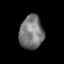
Tissue: lung
Cell type: Epithelial cells
Senescence score: 0.2275
Nuclear area (px): 788
Mean DAPI intensity: 121.201